Question: So I am currently making a user create a new account on a Rails app using devise.
The registration is handled by Angular on the client side.
Here is the angular code for it:
'''
This method is in a controller
$scope.create = (isValid) ->
$scope.submitted = true
if isValid
UserService.create_user(user: {
name: $scope.name,
email: $scope.email,
password: $scope.password,
password_confirmation: $scope.password_confirmation
}, submit: 'Sign up', (response)->
console.log(response)
)
console.log(isValid)
#@userService.createUser(user, $scope)
else
@Fit.service 'UserService', [
'$resource', '$http', '$routeParams', 'Common',
($resource, $http, $routeParams, Common) ->
$resource '/users/:id/:options.json', { id: '@id', options: '@options' },
create_user: {
method: 'POST'
},
set_avatar: {
method: 'POST'
},
update_user: {
method: 'PATCH'
},
find: {
method: 'GET'
},
update_role: {
method: 'PATCH'
}
]
'''
Now when I send the request on the way I get this in my server log:
'''
Started POST "/users.json" for 127.0.0.1 at 2015-06-28 22:45:35 +0300
Value for params[:user][:password] was set to nil, because it was one of [], [null] or [null, null, ...]. Go to http://guides.rubyonrails.org/security.html#unsafe-query-generation for more information.
Processing by Devise::RegistrationsController#create as JSON
Parameters: {"user"=>{"name"=>"foo", "email"=>"foo@bar.com", "password"=>"[FILTERED]", "password_confirmation"=>"[FILTERED]"}, "submit"=>"Sign up", "registration"=>{"user"=>{"name"=>"foo", "email"=>"foo@bar.com", "password"=>"[FILTERED]", "password_confirmation"=>"[FILTERED]"}, "submit"=>"Sign up"}}
(0.2ms) BEGIN
User Exists (0.4ms) SELECT 1 AS one FROM "users" WHERE "users"."email" = 'foo@bar.com' LIMIT 1
(0.2ms) ROLLBACK
Completed 422 Unprocessable Entity in 5ms (Views: 0.2ms | ActiveRecord: 0.8ms)
'''
Now there are two things wrong with this log. First of all in the parameters section I have a list of the same values that I put under 'user' object also under the 'registration' object. Now I have no idea where that came from.
As you can see in the picture, chrome debugger shows that no such params where sent. Only the user one. Yet rails logs show differently.

Now the second problem here is that for some reason the log is throwing errors about the params I sent and I also get this response:
'''
{"errors":{"password":["can't be blank"],"password_confirmation":["doesn't match Password"]}}
'''
What could be causing these issues?
I checked up what is being sent if I use .erb user creation with a new Devise project and there it also sent all the params under the 'user' object.
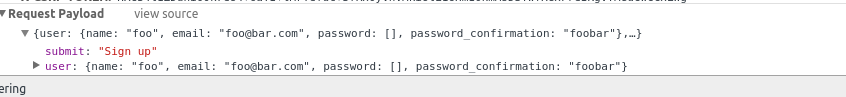
Answer: About the 'registration' hash, it's possible that Devise is using 'wrap_parameters' or similar to copy the entire 'user' hash over to a format more useful to it. In a quick Google search I didn't see any evidence of this but notice that the 'user' and 'registration' hash look exactly the same; that smells like 'wrap_parameters' (or similar) to me. I understand this is a relatively common behavior and shouldn't inherently cause Rails any confusion; by default Rails should just ignore params that it doesn't specifically know / care about.
But at any rate, I don't see any error message relating to the presence of the 'registration' hash; the only errors I see relate to the contents of the ':password' and ':password_confirmation' field. I'd take those at face value:
- 'params[:user][:password]''[]''[]''nil''password'- 'password''password_confirmation''password''nil''password_confirmation''"foobar"'